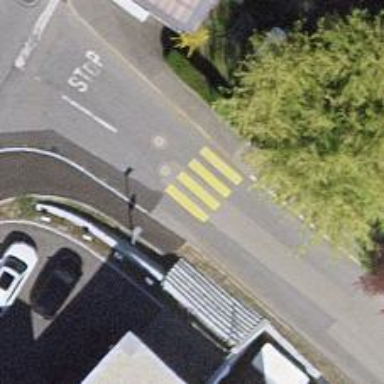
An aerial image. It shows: Marked road crossing.